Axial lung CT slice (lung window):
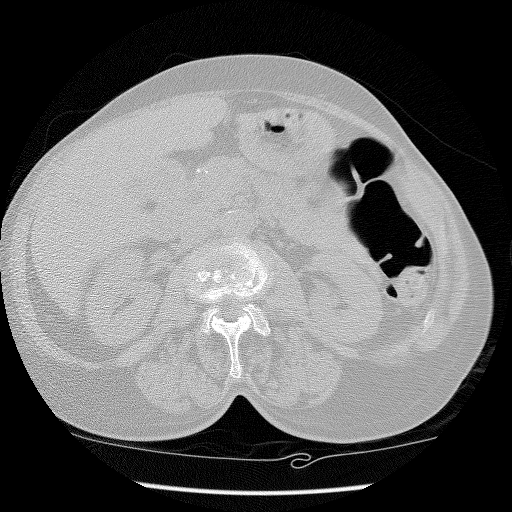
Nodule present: no